【题型】选择题　【知识点】立体几何　【难度】easy
在四棱锥 \(P-ABCD\) 中，\(AB \parallel CD\)，且 \(AB > CD\)，则（）

A. 不存在平行四边形截面
B. 存在唯一的平行四边形截面
C. 存在两个平行四边形截面
D. 存在无穷多个平行四边形截面
【解答】
【答案】D
【分析】根据四棱锥截面图形结合几何特征判断即可.
【详解】如图，过$CD$的截面交平面$PAB$于$MN$，则因为$AB\parallel CD$，$AB\not\subset$平面$CDMN$，$CD\subset$平面$CDMN$，所以$AB\parallel$平面$CDMN$，

因为$AB\parallel CD$，且$AB>CD$，则存在$MN\parallel AB$，$NM=CD$，所以$MNDC$为平行四边形，
同时在四棱锥$P-MNDC$中，作底面$MNDC$的平行平面截四棱锥$P-MNDC$截面都是平行四边形，
所以存在无穷多个平行四边形截面，
即四棱锥$P-ABCD$中存在无穷多个平行四边形截面；
故选：D.
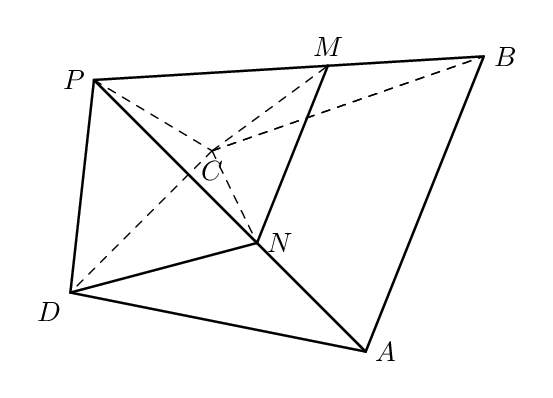